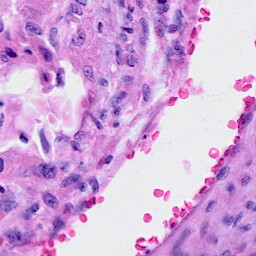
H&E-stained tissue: Cervix